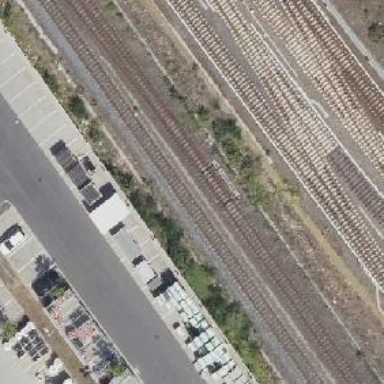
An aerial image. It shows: Railway track.